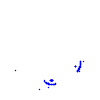
Particle: pion